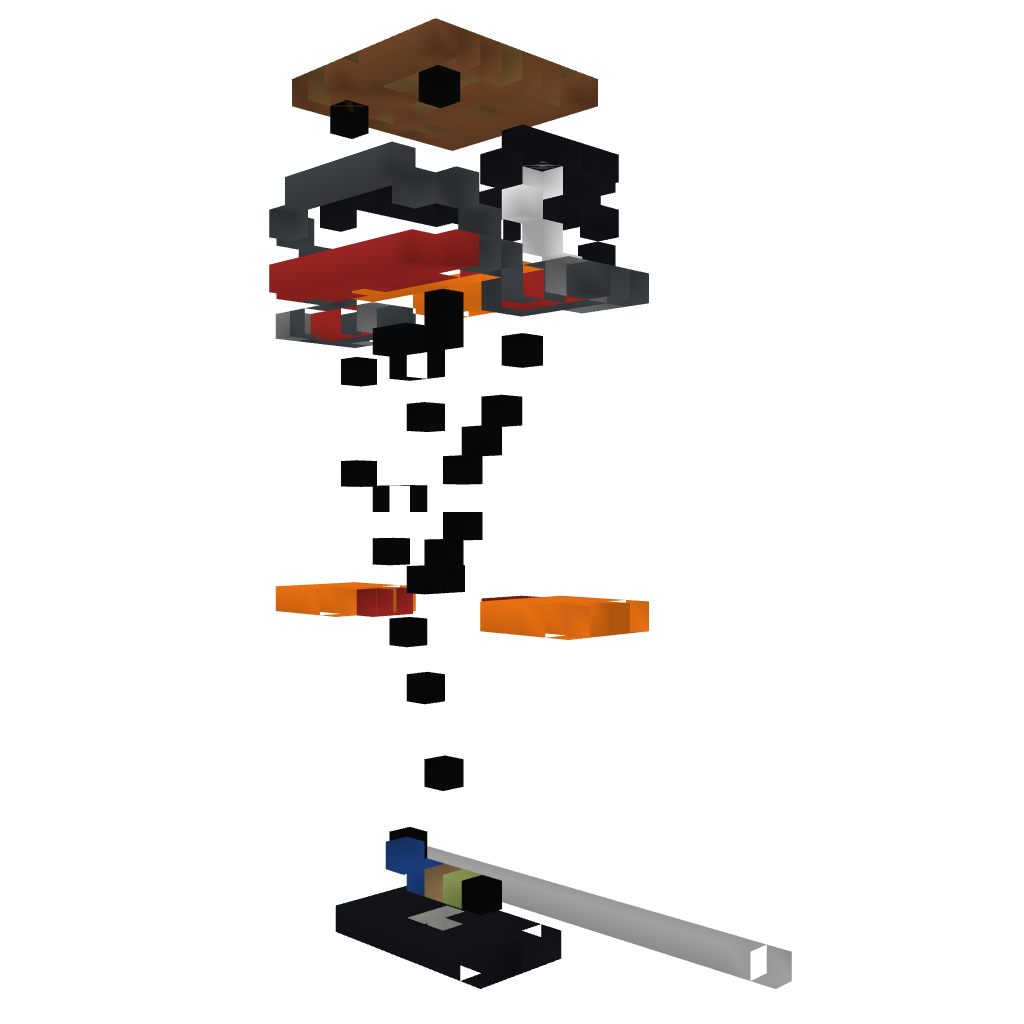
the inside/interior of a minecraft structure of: Zelthum